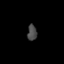
Tissue: lung
Cell type: Endothelial cells
Senescence score: 0.6801
Nuclear area (px): 146
Mean DAPI intensity: 71.822